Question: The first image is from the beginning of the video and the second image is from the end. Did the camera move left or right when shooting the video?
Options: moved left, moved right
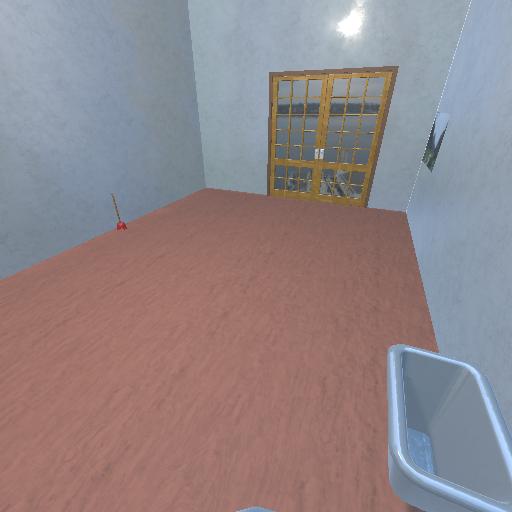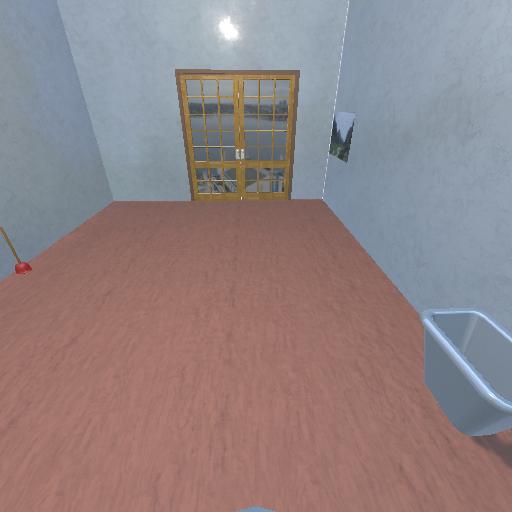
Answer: moved left